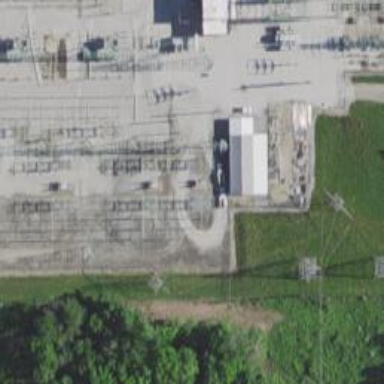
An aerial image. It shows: Switch used for power control.